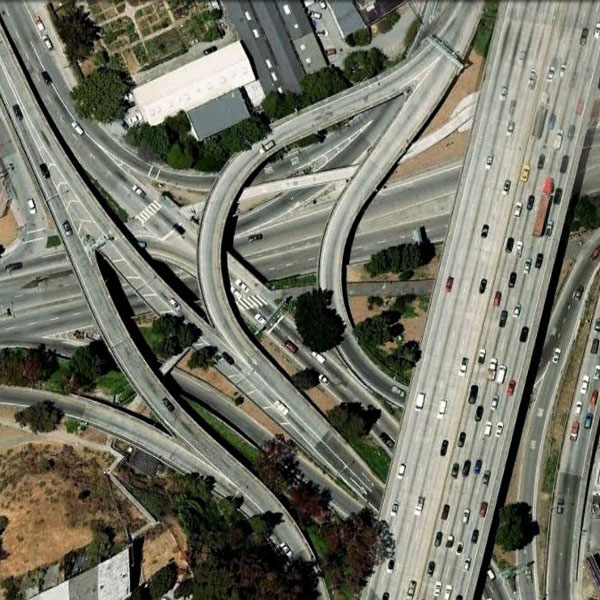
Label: Viaduct